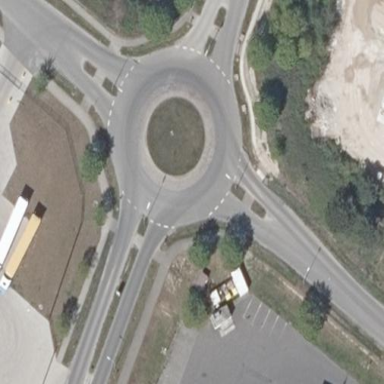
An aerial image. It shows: Paved residential road leading to roundabout.